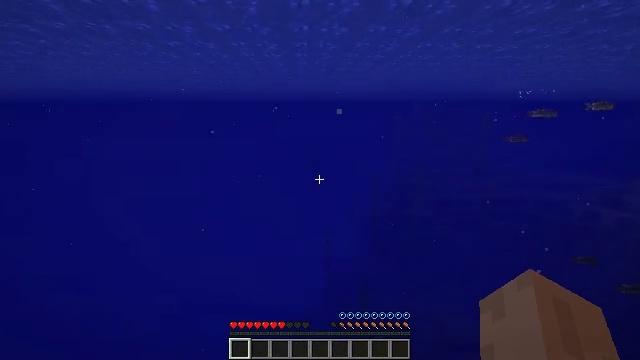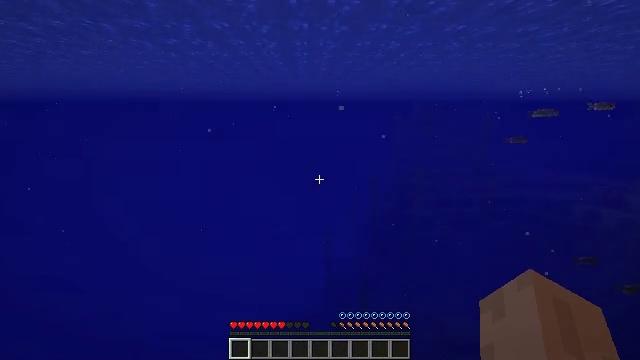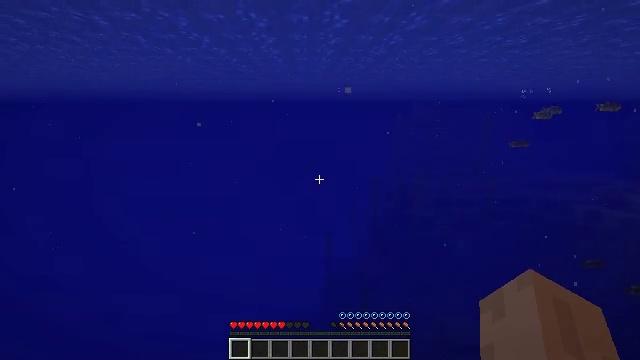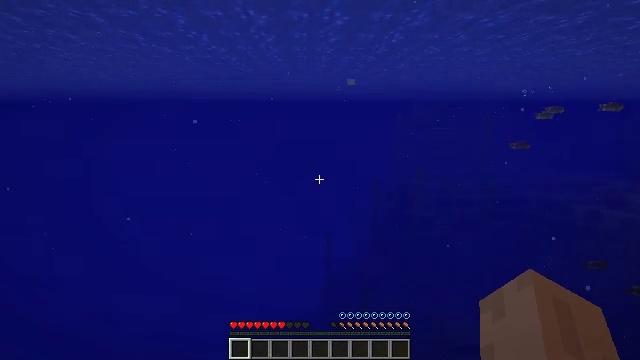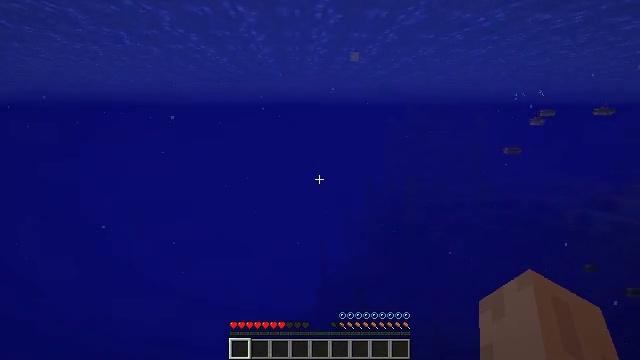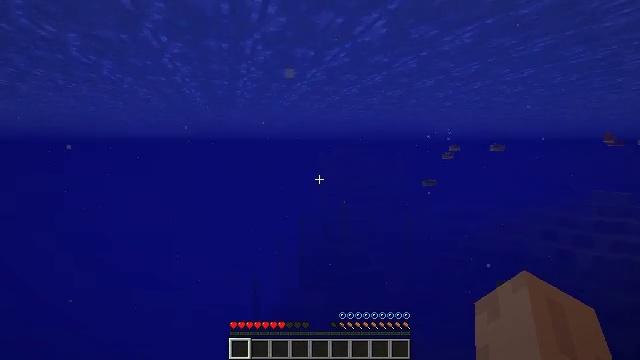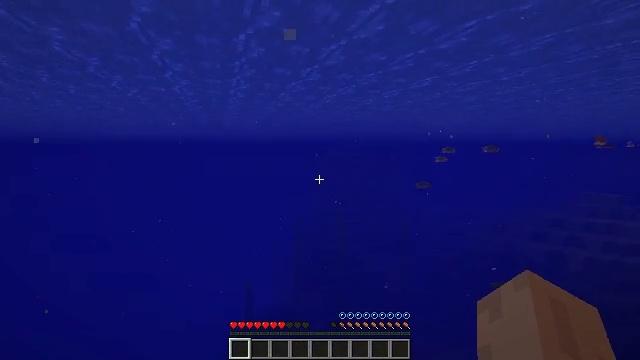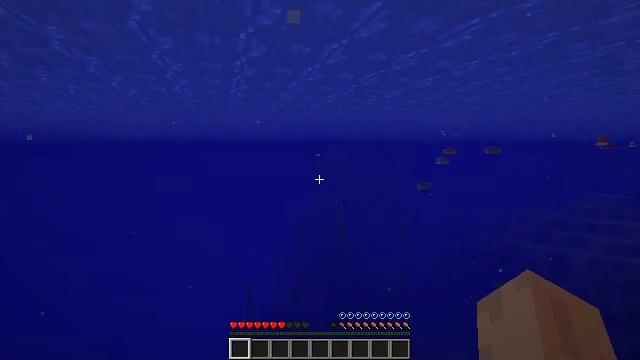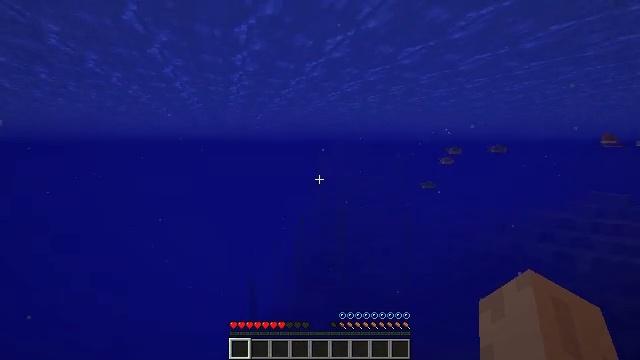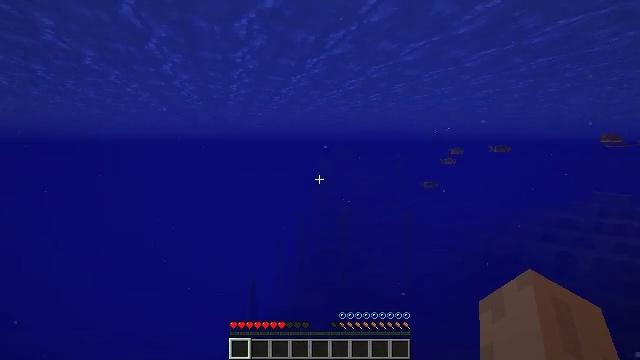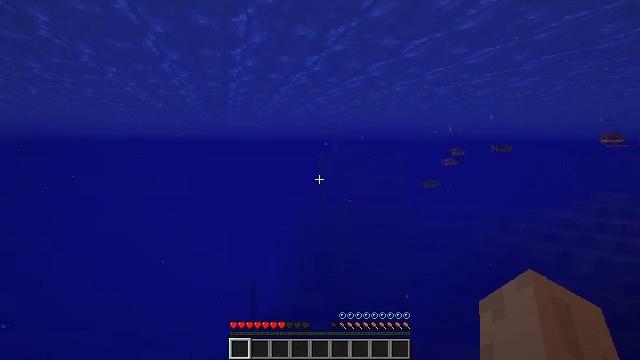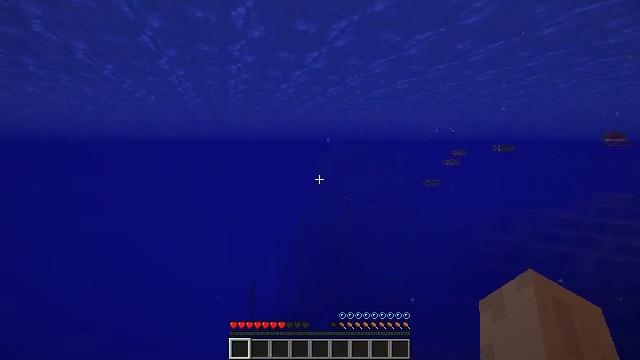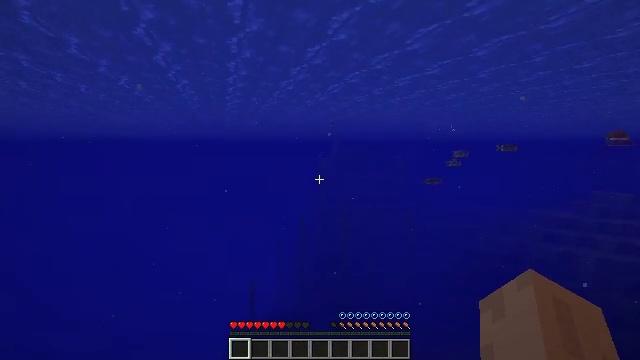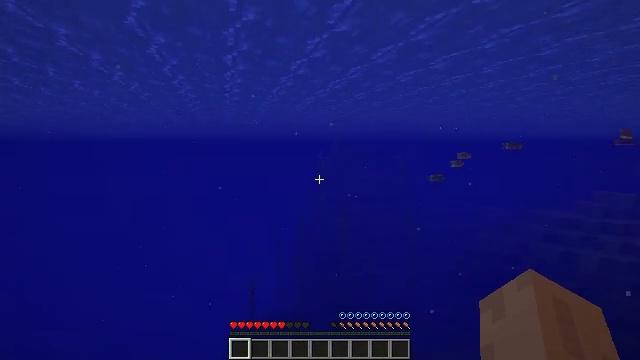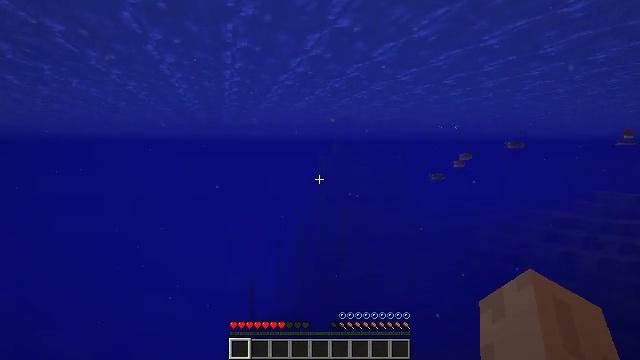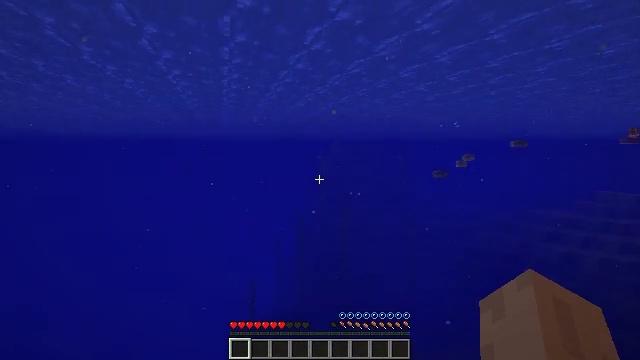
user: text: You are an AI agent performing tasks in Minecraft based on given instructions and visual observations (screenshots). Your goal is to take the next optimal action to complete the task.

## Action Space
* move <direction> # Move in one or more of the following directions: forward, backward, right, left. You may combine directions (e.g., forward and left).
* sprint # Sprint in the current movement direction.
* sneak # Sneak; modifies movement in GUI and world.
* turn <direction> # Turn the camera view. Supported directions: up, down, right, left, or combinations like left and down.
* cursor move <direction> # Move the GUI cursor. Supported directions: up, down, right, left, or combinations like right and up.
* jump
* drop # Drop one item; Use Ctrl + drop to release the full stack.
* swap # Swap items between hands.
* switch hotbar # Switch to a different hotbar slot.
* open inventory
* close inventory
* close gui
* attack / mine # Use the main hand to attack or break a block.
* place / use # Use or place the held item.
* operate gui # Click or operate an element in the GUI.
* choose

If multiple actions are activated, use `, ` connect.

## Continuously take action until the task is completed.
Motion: motion action
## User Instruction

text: Mine the birch planks.
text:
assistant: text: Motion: move forward, attack / mine
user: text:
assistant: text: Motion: move forward, attack / mine
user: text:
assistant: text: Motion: move forward, attack / mine
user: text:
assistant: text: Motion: move forward, turn right, attack / mine
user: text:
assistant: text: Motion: move forward, turn right and up, attack / mine
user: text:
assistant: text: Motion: move forward, turn right, attack / mine
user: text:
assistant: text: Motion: move forward, attack / mine
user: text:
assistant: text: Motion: move forward, attack / mine
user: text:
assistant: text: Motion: move forward, attack / mine
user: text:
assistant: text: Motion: move forward, attack / mine
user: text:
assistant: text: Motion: move forward, attack / mine
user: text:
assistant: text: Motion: move forward, attack / mine
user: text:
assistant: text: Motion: move forward, attack / mine
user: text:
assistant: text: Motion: move forward, attack / mine
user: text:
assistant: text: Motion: move forward, attack / mine
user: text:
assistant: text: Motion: move forward, turn right and down, attack / mine
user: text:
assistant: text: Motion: move forward, turn right and down, attack / mine
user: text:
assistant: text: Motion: move forward, attack / mine
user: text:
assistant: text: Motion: move forward, attack / mine
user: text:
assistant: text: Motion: move forward, attack / mine
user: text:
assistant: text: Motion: move forward, attack / mine
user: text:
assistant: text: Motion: move forward, turn up, attack / mine
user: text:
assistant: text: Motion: move forward, turn right and up, attack / mine
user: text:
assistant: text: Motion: move forward, attack / mine
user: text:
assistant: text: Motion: move forward, attack / mine
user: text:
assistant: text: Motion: move forward, attack / mine
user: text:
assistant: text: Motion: move forward, attack / mine
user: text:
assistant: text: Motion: move forward, attack / mine
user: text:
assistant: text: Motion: move forward, attack / mine
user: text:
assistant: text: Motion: move forward, attack / mine